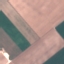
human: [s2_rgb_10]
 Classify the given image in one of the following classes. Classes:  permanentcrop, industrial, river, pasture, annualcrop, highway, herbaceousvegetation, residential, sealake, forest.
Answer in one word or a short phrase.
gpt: AnnualCrop